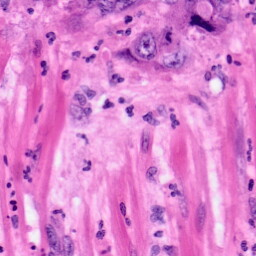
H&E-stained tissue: Pancreatic